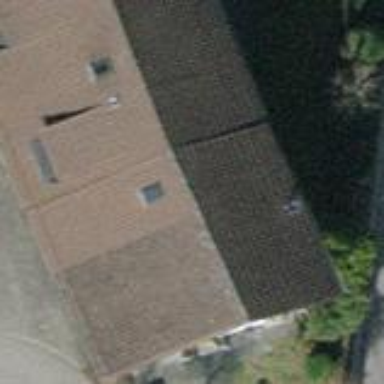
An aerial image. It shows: House with tiled roof.